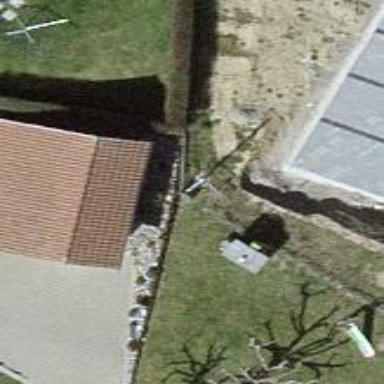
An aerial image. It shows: Garage.